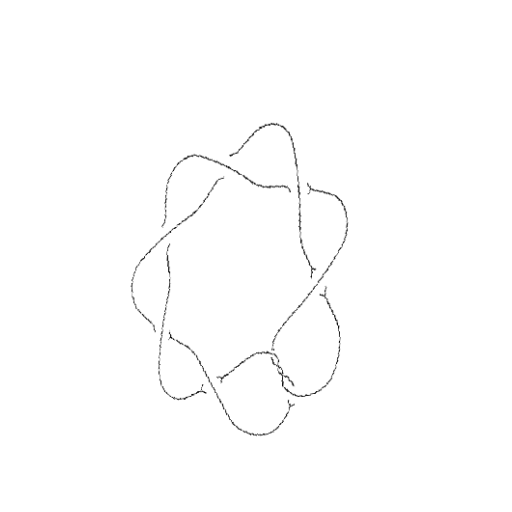
Crossing number: 10